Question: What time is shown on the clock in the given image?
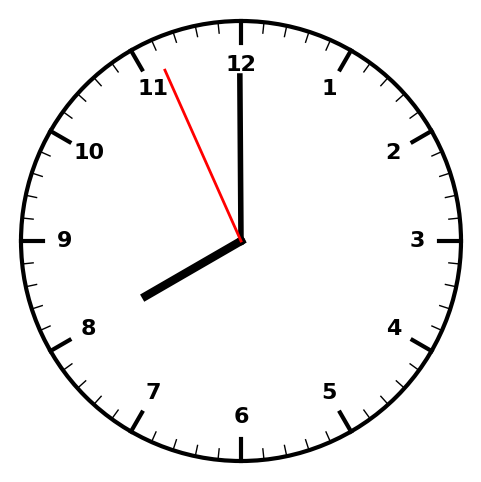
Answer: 07:59:56